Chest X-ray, PA view. Patient: 62 years old, sex F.
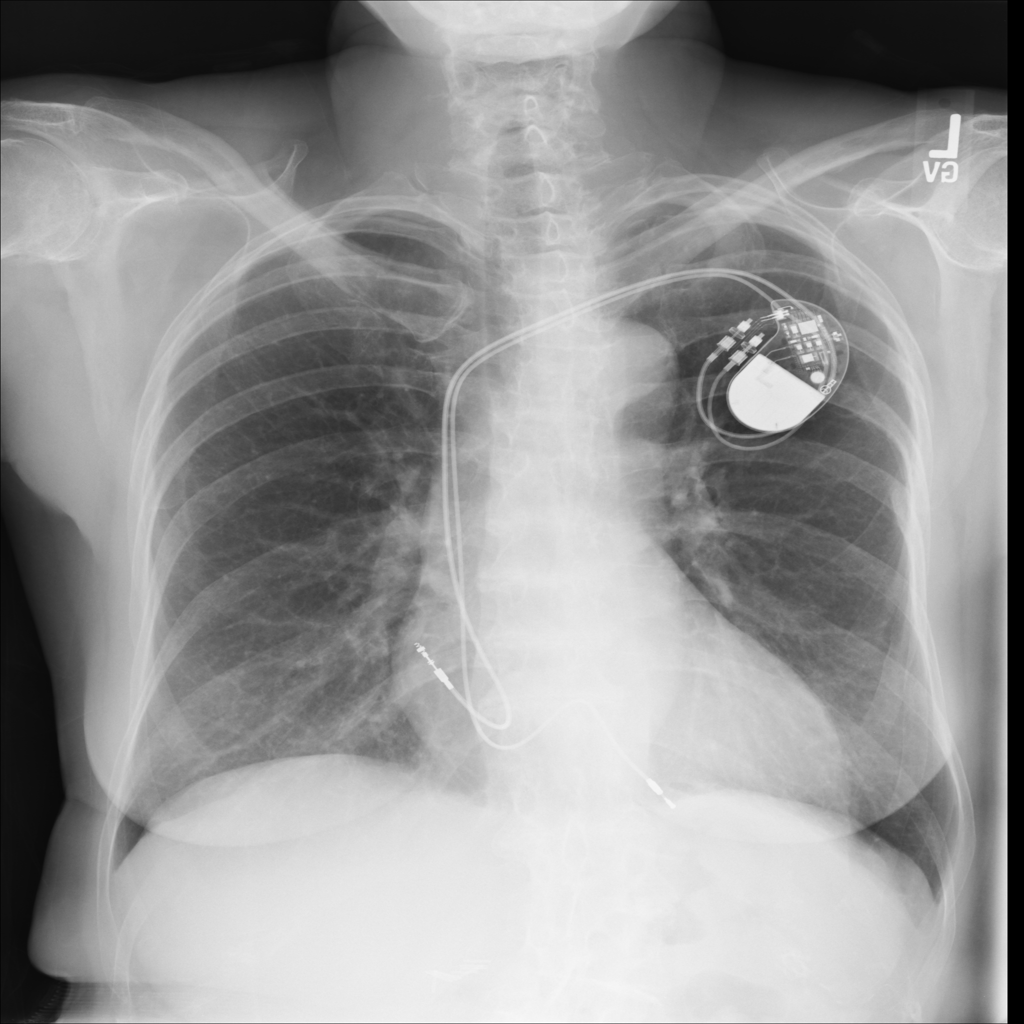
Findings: No Finding